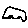
Label: car